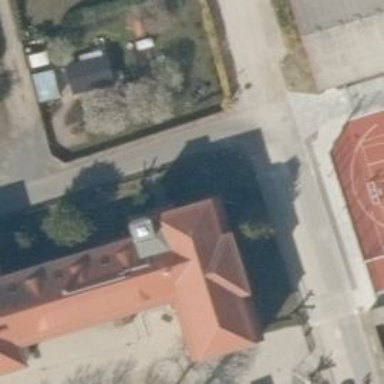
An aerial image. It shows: School building.